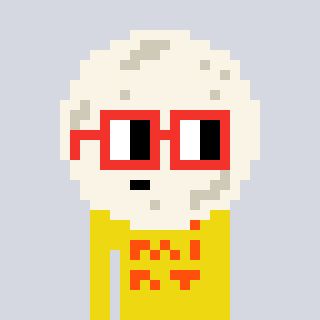
a pixel art character with square red glasses, a moon-shaped head and a yellow-colored body on a cool background